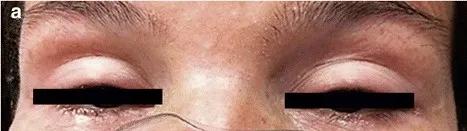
A; Case 1, woman bitten by M. Mipartitus with characteristic palpebral ptosis.
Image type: medical_photograph (skin_photograph)